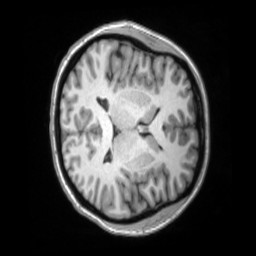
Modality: T1w
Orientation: axial
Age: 30
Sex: female
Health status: ill
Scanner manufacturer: siemens
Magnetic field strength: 3 T
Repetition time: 2.2 s
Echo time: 0.00157 s